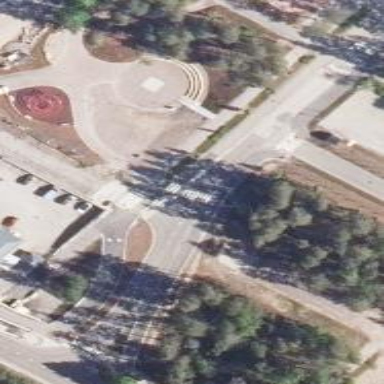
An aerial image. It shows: Uncontrolled road crossing.